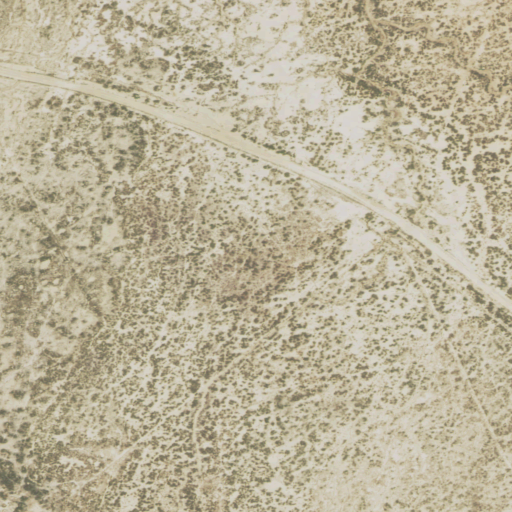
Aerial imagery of valley in Wyoming named Patrick Draw containing only shrub